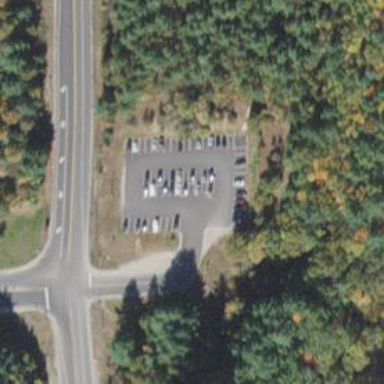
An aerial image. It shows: Parking area with surface parking. It includes park and ride facilities.